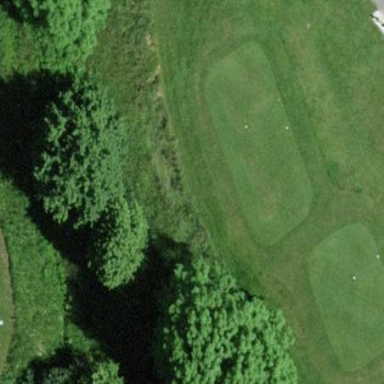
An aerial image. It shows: Golf tee on grassy land.